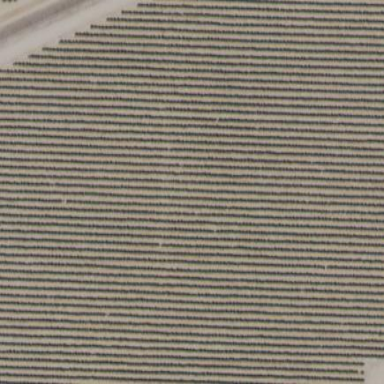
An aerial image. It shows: Vineyard with grape crops.